Question: I have a library written in VB. It has enums with the following:
'''
Public Enum ModelRelationshipTypes
<Description("For 1 to 0/1 -- i.e. FK is nullable. -- related object is singleton")> _
IHaveZeroOrOne
<Description("For 1 to 1 -- related object is singleton")> _
IHaveOne
<Description("For 0 to many (i.e. FK is nullable) - related object is collection (dictionary)")> _
IHaveZeroOrMore
<Description("For 1 to many (i.e. FK is NOT nullable) - related object is collection (dictionary)")> _
IHaveOneOrMore
<Description("For many to many (for true many too many relationships, with a join table that has only FKs as a composite PK) (related object is dictionary)")> _
IHaveMany
End Enum
'''
However, when referencing this library in a different project (c# - but probably doesn't matter), the Object Browser doesn't provide the Description, looking like this:

What do I have to do to get the description to show up?
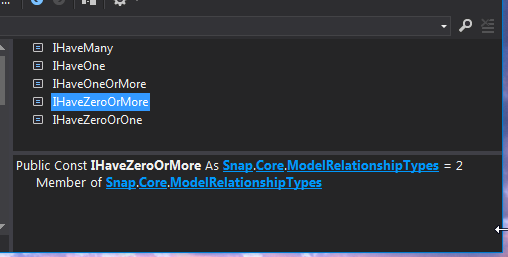
Answer: The DescriptonAttribute is a runtime attribute. You can attach some text to an Enum and get it later to expand/explain the meaning to users. For VS/Intellisence support you want to use triple ticks to create a summary block:
'''
Friend Enum MediaInfoItem As Integer
''' <summary>
''' File Name to be processed
''' </summary>
''' <remarks></remarks>
<Description("File name")> FileName
<Description("File Size")> FileSize
<Description("Running Time")> Duration
...
End Enum
'''
Here, only FileName will have Intellisence information; the Description is retrieved with code. They will show up as Const, because they are. 'MediaInfoItem' would display as an Enum.